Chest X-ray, PA view. Patient: 68 years old, sex F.
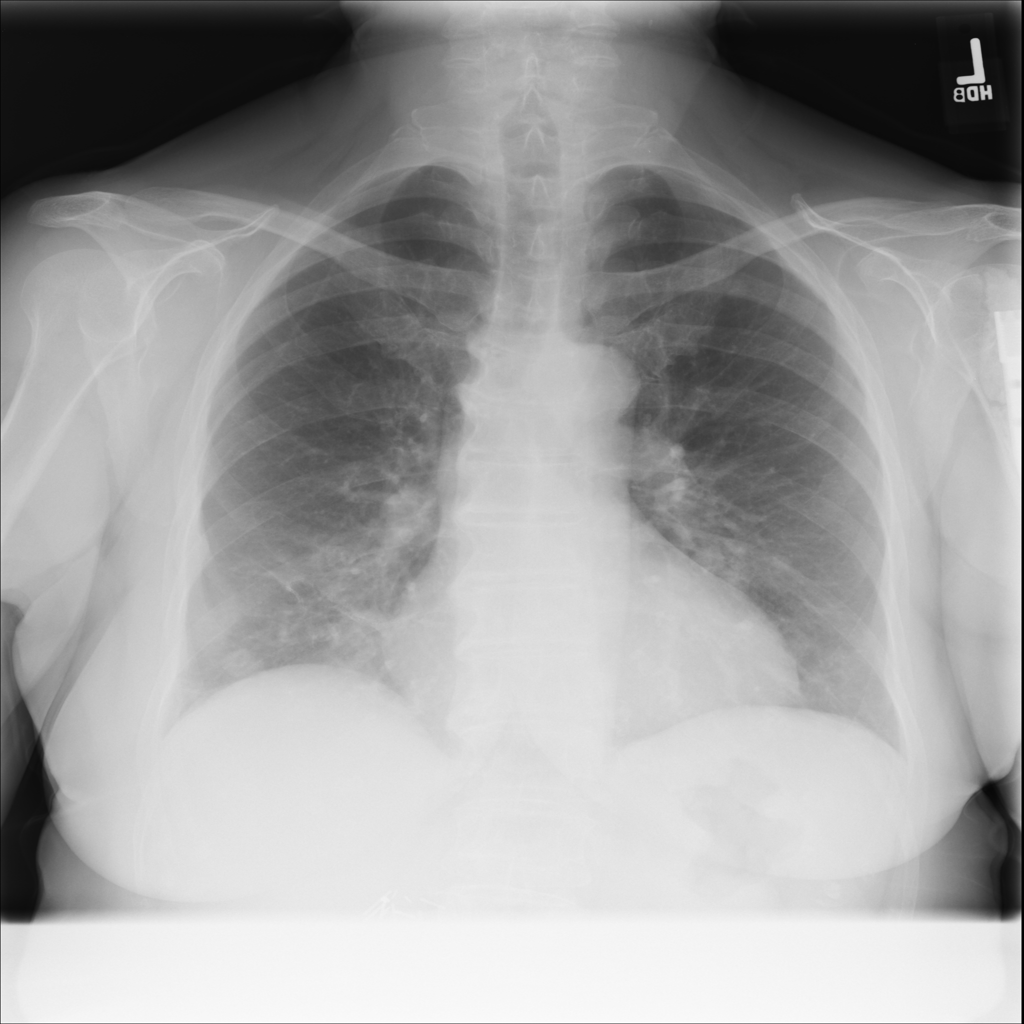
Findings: No Finding